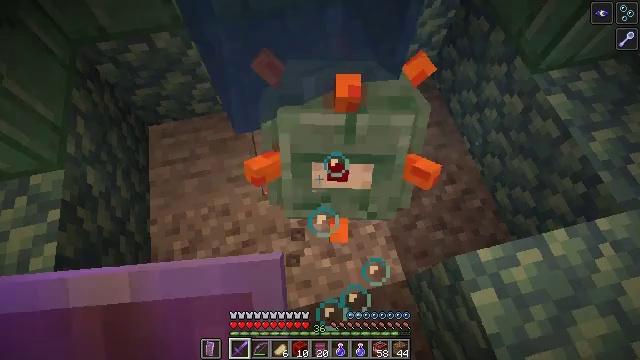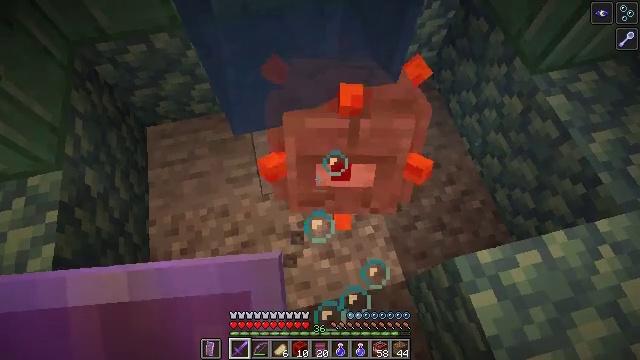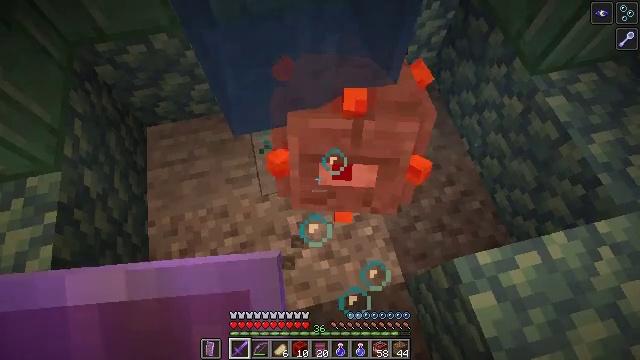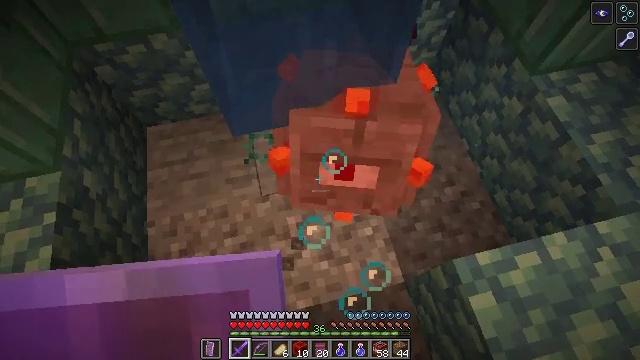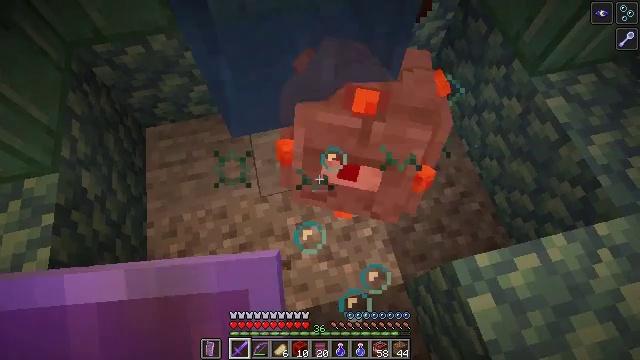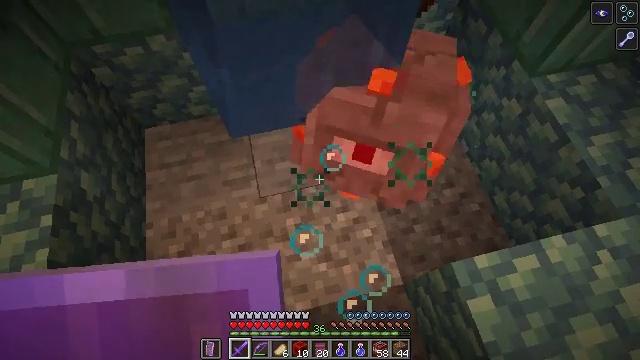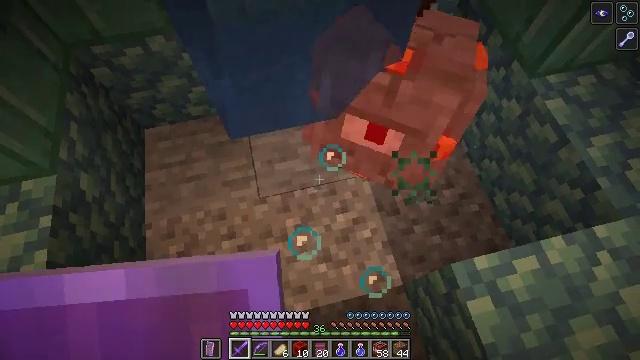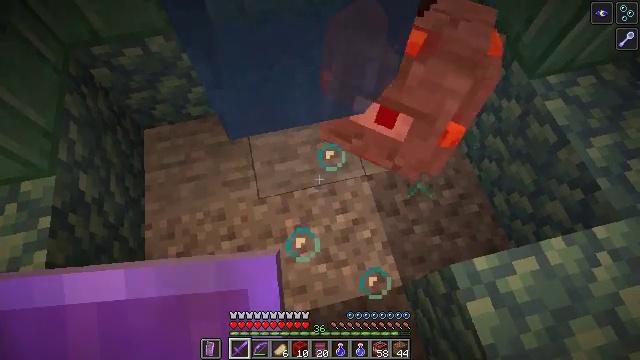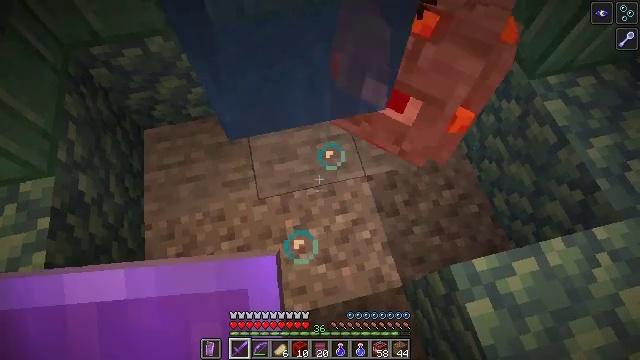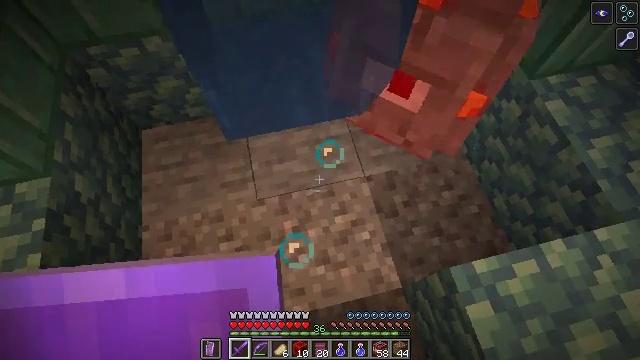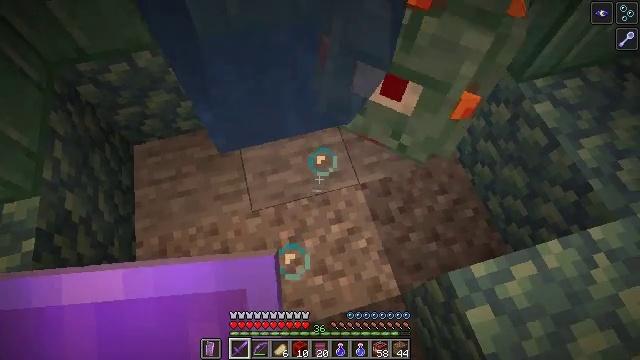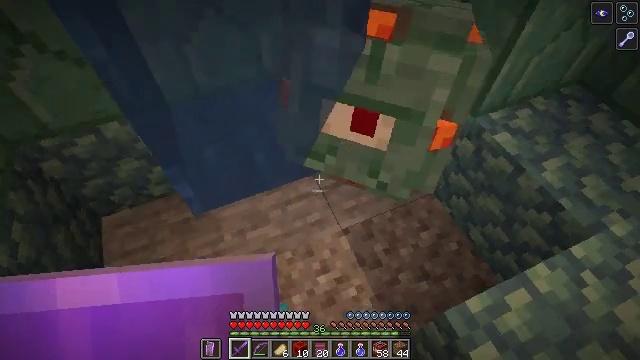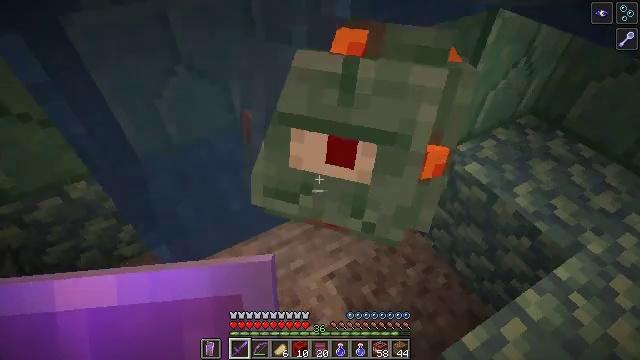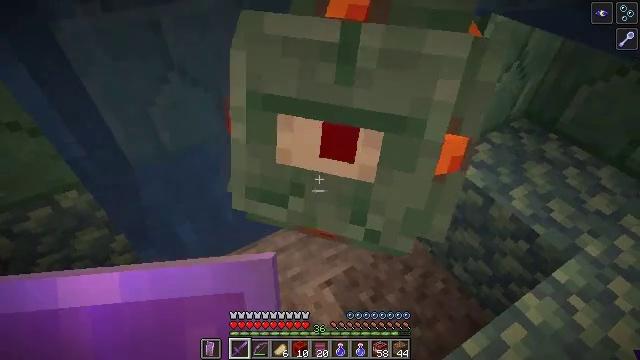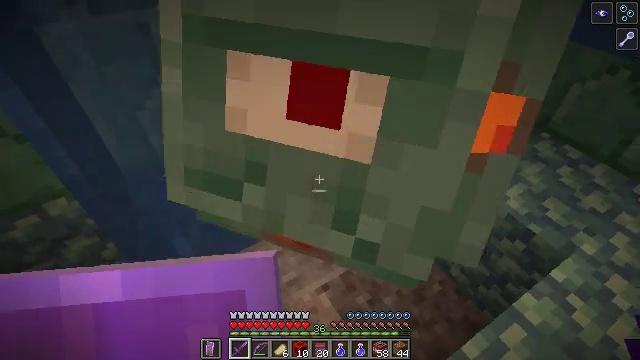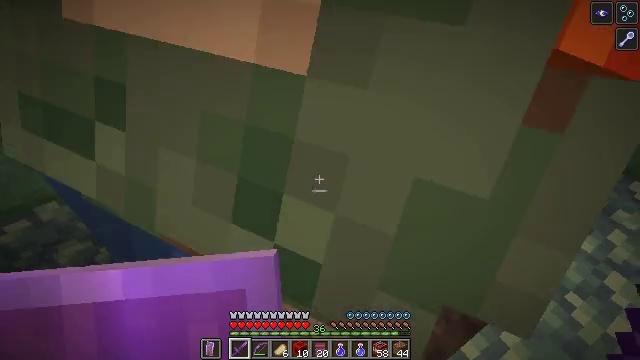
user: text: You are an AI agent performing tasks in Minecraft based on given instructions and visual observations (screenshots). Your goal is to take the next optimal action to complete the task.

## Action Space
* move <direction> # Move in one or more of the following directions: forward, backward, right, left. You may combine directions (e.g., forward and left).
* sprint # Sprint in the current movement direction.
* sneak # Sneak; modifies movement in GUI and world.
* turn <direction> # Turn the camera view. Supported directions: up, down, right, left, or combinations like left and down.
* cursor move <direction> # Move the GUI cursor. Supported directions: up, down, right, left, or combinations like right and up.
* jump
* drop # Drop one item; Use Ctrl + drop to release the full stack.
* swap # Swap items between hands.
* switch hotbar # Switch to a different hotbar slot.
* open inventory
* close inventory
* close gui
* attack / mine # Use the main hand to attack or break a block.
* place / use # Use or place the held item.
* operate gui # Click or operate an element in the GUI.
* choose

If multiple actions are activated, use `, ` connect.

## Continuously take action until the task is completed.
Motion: motion action
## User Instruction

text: Combat the guardian.
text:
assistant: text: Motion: no_op
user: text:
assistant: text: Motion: no_op
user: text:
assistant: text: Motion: no_op
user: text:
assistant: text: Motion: no_op
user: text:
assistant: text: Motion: no_op
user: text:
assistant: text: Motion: no_op
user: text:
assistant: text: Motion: no_op
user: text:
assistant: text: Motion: no_op
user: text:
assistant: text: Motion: no_op
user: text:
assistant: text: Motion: turn right and up
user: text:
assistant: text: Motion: turn right and up
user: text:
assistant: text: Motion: turn right and up
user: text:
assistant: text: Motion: turn right and up
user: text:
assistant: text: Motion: turn right
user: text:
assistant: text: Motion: no_op
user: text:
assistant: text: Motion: turn right and up
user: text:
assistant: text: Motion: turn up
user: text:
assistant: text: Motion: attack / mine
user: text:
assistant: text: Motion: turn down, attack / mine
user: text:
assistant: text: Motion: turn left and down, attack / mine
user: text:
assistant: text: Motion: attack / mine
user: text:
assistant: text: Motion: turn left and down
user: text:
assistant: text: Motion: no_op
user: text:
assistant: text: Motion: turn left
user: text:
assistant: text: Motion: turn left
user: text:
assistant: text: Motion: turn left and up
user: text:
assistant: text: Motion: turn left and up
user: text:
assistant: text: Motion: turn left and up
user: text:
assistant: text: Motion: turn left and up
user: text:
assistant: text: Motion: turn left and up